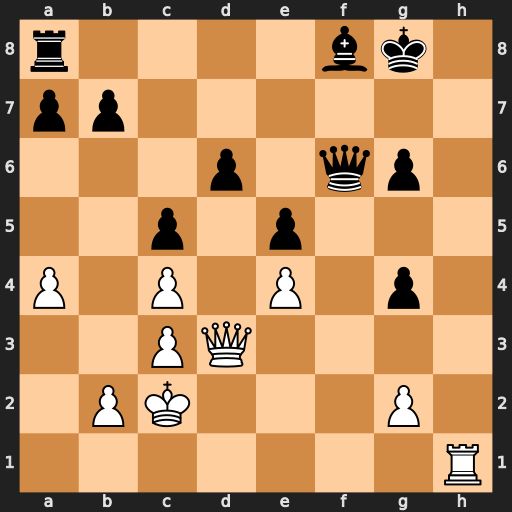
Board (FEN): r4bk1/pp6/3p1qp1/2p1p3/P1P1P1p1/2PQ4/1PK3P1/7R
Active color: w
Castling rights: -
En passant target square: -
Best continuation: Qd5+ Qf7 Rh8+ Kxh8 Qxf7